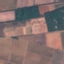
Land use / land cover class: PermanentCrop